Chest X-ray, AP view. Patient: 33 years old, sex M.
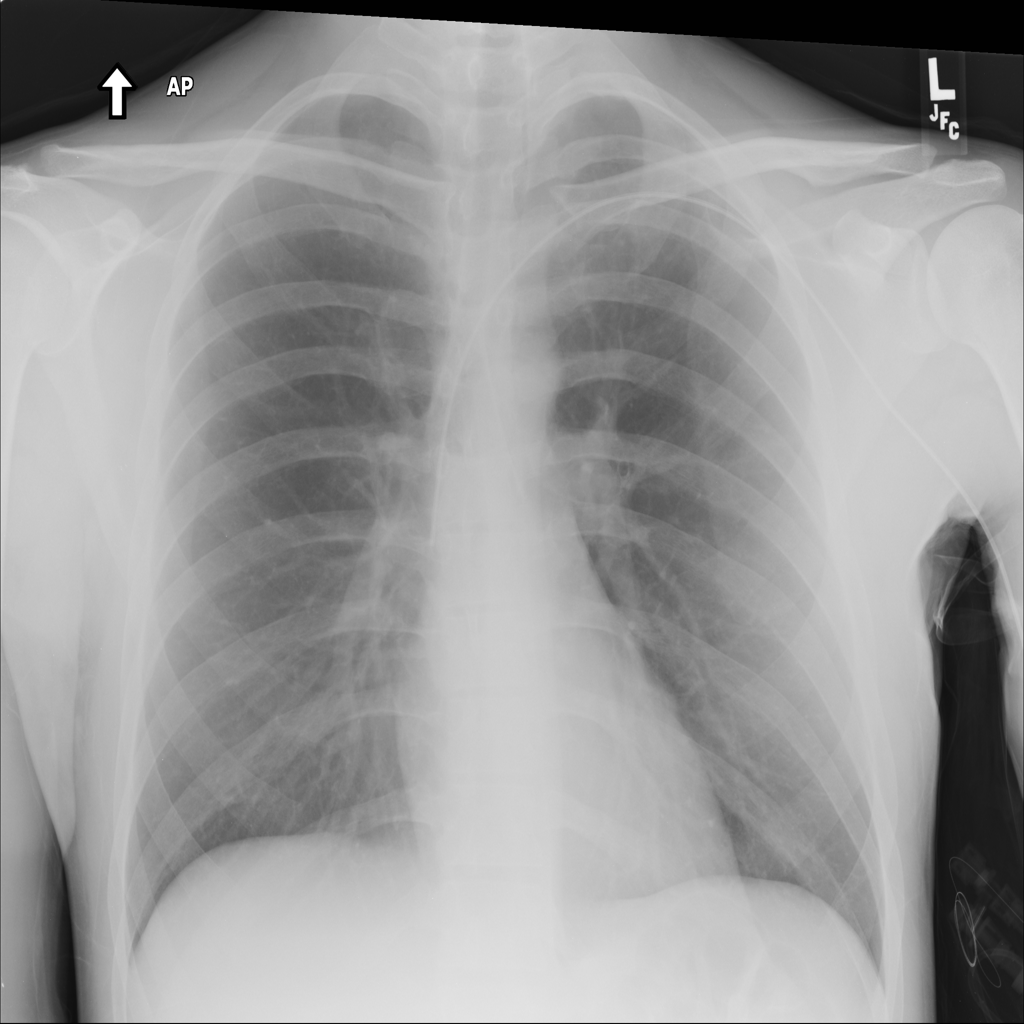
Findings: No Finding